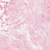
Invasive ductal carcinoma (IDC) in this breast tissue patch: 0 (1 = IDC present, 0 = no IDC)